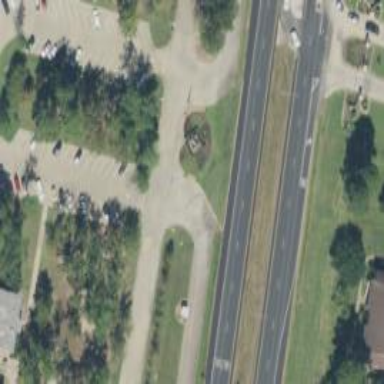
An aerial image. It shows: Driveway designated as trunk link.